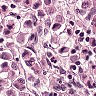
Metastatic tissue present: yes